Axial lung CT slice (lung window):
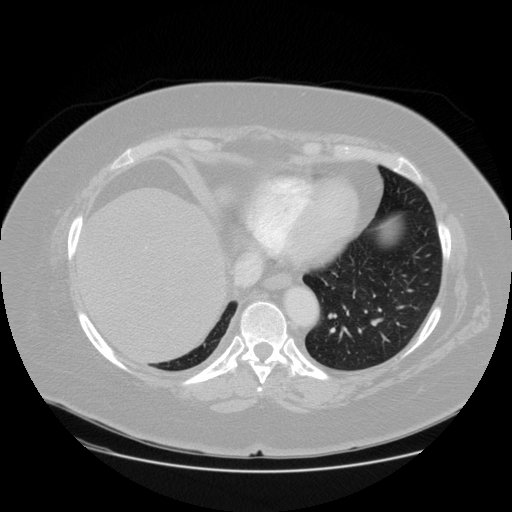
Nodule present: no